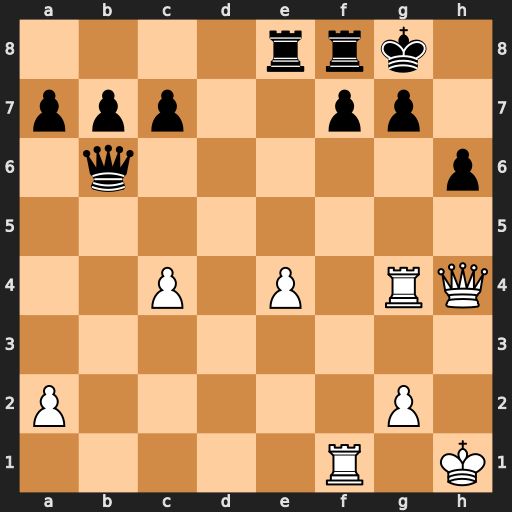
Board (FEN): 4rrk1/ppp2pp1/1q5p/8/2P1P1RQ/8/P5P1/5R1K
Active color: w
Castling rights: -
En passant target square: -
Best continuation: Rf6 Rxe4 Rxb6